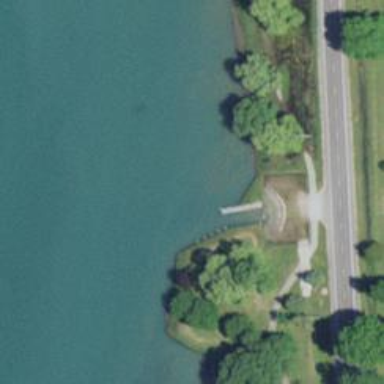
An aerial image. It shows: Man-made pier.